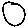
Label: circle